Current action and preconditions to check: trajectory_clear

Your task: For each precondition in the list above, predict whether it will hold at this action.

Consider the current scene as observed from the mobile robot's camera, and analyze the predicted future states of all dynamic agents (e.g., people, animals, vehicles, or any moving entities) within the NEXT SECOND.

IMPORTANT: Only answer "very likely" if you are absolutely certain—based on strong, clear evidence—that a dynamic agent will violate the precondition in the predicted future state. Do NOT answer "very likely" for unlikely, ambiguous, or low-probability risks.

Ask yourself for each precondition: Is there a high probability, with clear and convincing evidence, that the predicted future states of any dynamic agent will interfere with the predicted future state of the currently executing action within the NEXT SECOND, causing that precondition to fail?

Assess the risk level based on these predictions. Use "likely" or "very likely" if motions create a clear risk of interference.

Use "neutral" or "improbable" if agents are nearby but their predicted paths are clearly diverging or non-conflicting.

Failure Risk Categories: "very improbable", "improbable", "neutral", "likely", "very likely"

Answer Format: Output ONLY the probability_of_failure value from these categories: "very improbable", "improbable", "neutral", "likely", "very likely"

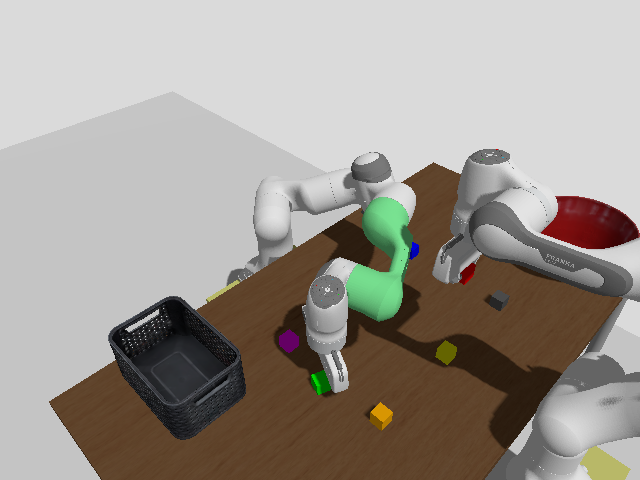

Answer: very improbable